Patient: sex F, age 62
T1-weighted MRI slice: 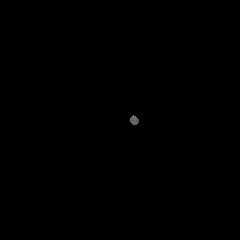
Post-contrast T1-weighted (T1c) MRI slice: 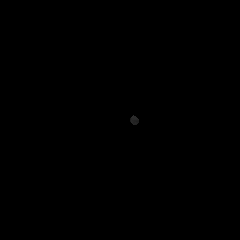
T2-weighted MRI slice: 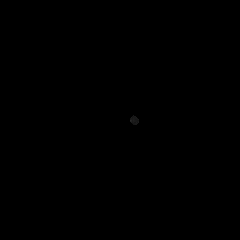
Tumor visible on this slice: no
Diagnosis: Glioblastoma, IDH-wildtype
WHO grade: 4